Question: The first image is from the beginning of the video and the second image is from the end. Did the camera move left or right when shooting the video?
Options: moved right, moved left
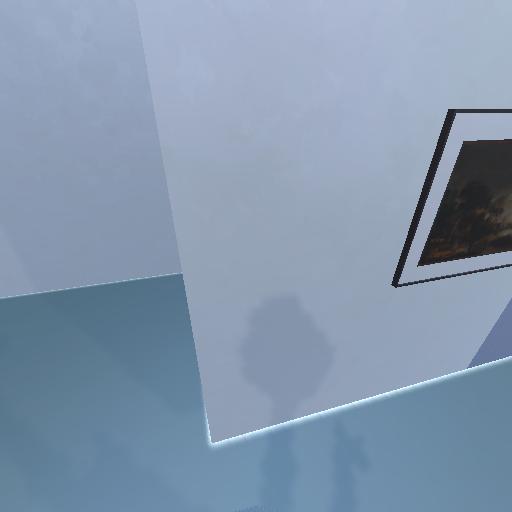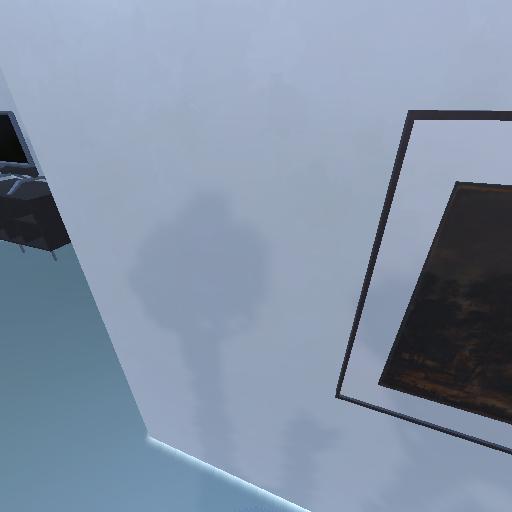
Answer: moved right